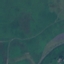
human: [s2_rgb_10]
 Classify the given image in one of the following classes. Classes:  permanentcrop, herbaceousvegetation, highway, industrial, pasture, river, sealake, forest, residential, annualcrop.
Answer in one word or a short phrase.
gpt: Pasture